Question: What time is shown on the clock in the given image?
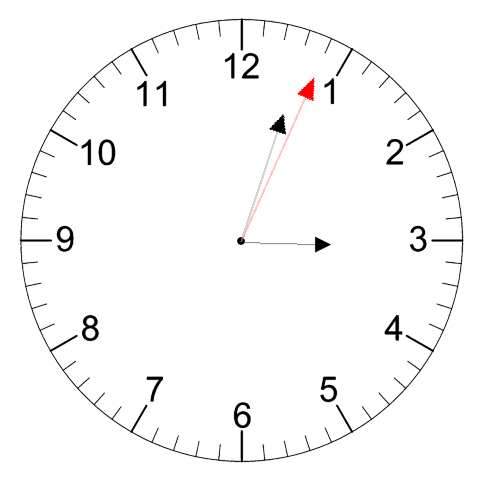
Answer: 03:03:04